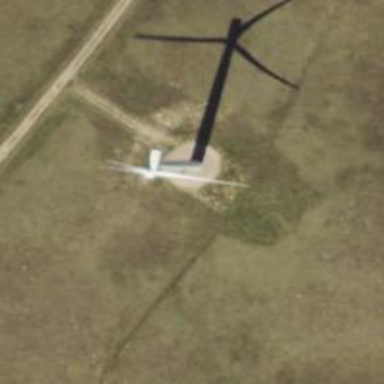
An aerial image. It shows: Wind generator powered by wind turbine.